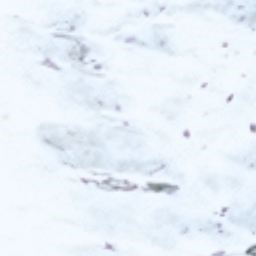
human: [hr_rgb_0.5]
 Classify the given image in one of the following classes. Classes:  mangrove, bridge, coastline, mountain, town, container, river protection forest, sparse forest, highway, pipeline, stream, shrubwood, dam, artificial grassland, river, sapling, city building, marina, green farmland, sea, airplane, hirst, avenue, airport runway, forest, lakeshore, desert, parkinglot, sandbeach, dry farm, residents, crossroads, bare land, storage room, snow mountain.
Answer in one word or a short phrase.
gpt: snow mountain